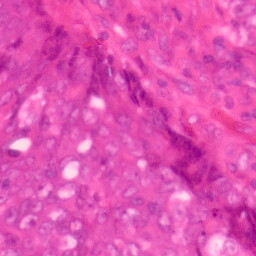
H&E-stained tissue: Colon